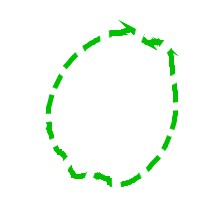
Shape: circle